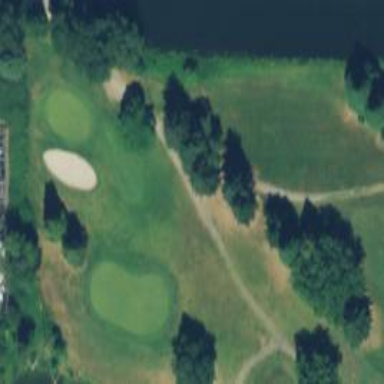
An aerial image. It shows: Service road designated as golf cart path.